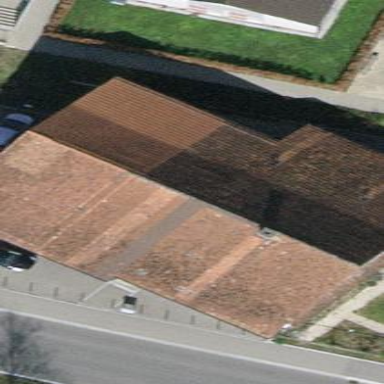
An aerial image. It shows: Building with tile roof.